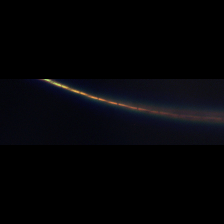
Taxon: Psuedo-nitzschia
Group: Diatoms